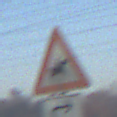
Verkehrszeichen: ReiterLinks
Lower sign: RichtungsangabeDurchPfeile5
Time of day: Dawn
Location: Outdoor (Nature)
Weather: Clear
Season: NotSpecified
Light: Natural